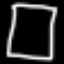
Label: square